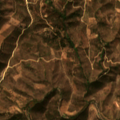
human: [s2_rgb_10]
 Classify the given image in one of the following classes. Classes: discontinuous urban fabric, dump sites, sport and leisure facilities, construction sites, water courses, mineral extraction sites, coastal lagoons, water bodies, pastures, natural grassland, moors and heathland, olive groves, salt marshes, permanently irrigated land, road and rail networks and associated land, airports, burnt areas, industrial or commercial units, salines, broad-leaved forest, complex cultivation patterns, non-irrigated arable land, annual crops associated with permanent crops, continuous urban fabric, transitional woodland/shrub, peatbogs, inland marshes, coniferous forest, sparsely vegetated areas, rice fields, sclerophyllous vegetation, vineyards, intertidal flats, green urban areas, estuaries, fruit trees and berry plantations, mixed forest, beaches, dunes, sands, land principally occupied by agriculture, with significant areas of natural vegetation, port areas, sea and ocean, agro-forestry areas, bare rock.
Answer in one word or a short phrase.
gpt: land principally occupied by agriculture, with significant areas of natural vegetation, broad-leaved forest, sclerophyllous vegetation